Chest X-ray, PA view. Patient: 43 years old, sex F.
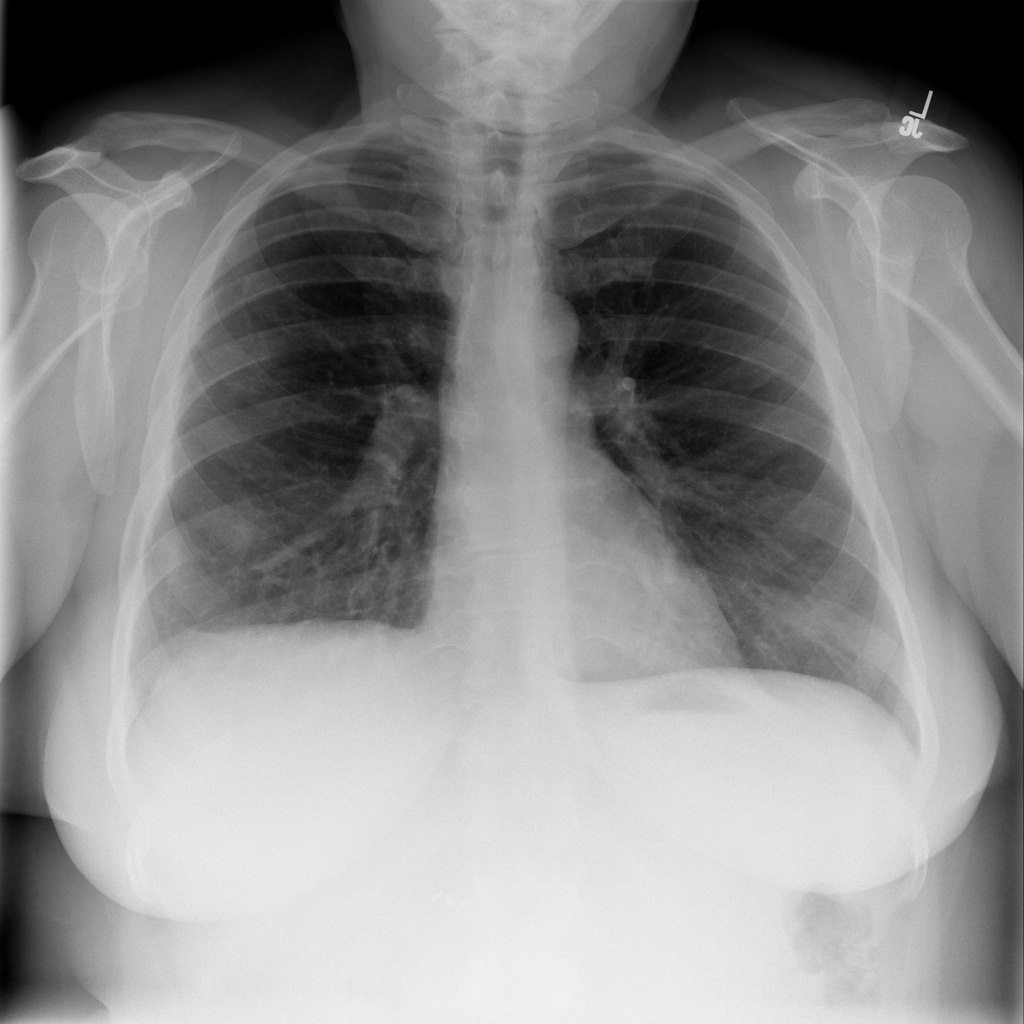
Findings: No Finding